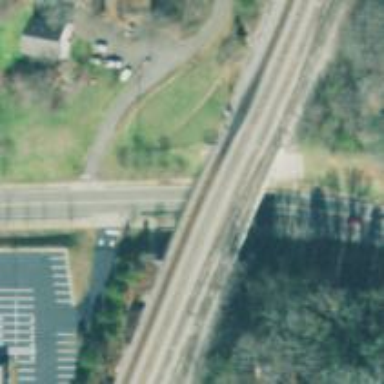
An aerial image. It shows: Railway bridge with milepost indicating location as WA.